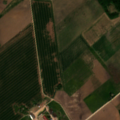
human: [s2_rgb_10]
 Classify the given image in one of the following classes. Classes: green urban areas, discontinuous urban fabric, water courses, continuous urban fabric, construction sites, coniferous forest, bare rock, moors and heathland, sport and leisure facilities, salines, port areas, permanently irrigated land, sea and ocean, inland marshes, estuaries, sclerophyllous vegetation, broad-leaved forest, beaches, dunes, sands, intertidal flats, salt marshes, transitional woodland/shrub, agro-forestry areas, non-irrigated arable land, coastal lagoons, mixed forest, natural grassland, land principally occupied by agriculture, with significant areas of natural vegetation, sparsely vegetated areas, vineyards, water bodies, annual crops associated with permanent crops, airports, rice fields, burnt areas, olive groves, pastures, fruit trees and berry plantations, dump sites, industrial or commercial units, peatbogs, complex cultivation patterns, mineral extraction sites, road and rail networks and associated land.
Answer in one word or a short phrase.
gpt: discontinuous urban fabric, non-irrigated arable land, pastures, complex cultivation patterns, broad-leaved forest